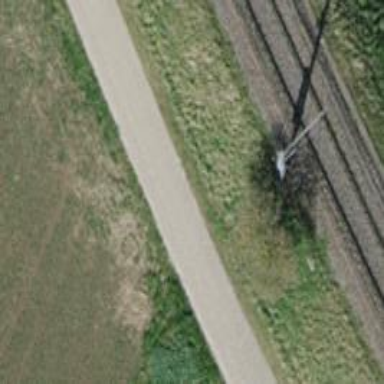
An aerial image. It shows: Asphalt track with grade1 tracktype suitable for agricultural vehicles.